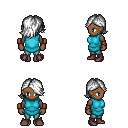
a pixel art fantasy rpg character, female body template, human, dark skin, teal tunic, teal pants, white swoop hairstyle, leather bracers, maroon shoes, four views (front, back, left, right), 2x2 character sprite sheet, small pixel art, hard edges, no anti-aliasing